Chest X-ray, PA view. Patient: 53 years old, sex M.
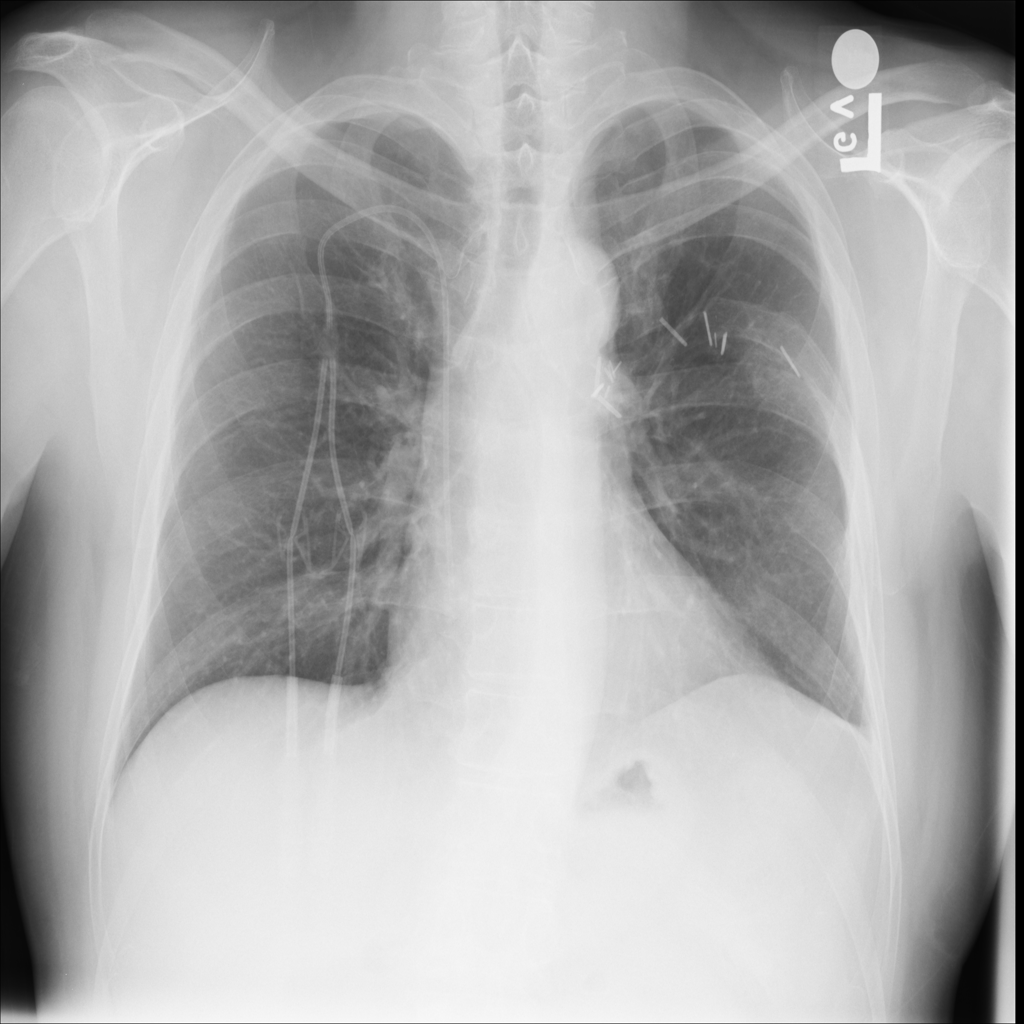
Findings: Pleural_Thickening